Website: apple
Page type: address-validator
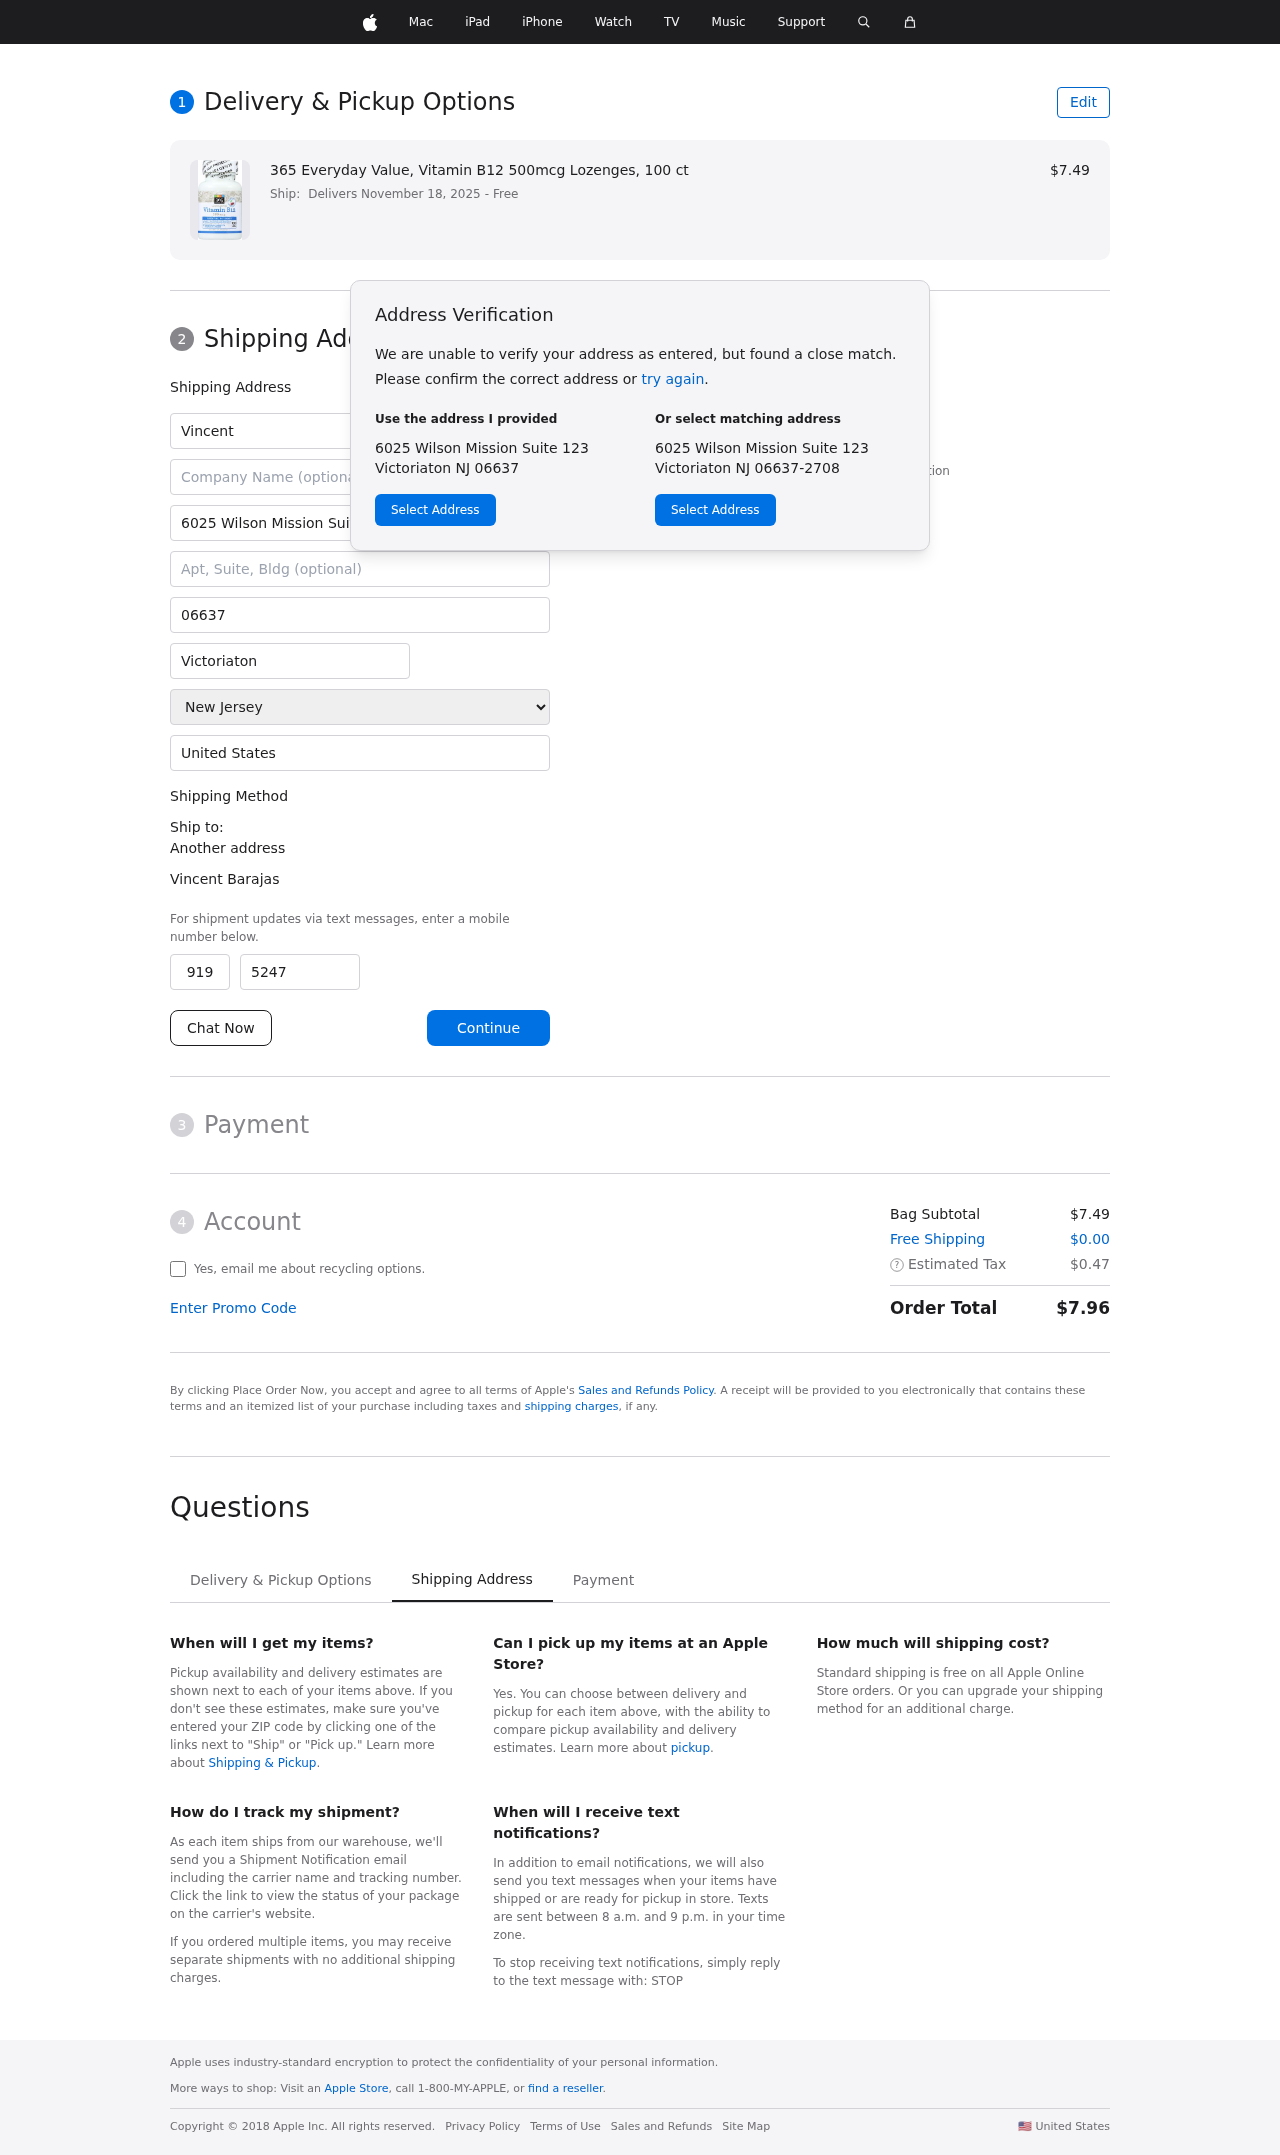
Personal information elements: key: PII_CITY
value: Victoriaton
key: PII_COUNTRY
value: United States
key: PII_FIRSTNAME
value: Vincent
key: PII_FULLNAME
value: Vincent Barajas
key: PII_LASTNAME
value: Barajas
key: PII_PHONE_AREA
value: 919
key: PII_PHONE_SUFFIX
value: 5247
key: PII_POSTCODE
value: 06637
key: PII_STATE
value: New Jersey
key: PII_STREET
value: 6025 Wilson Mission Suite 123
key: PII_CITY_STATE_ZIP
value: Victoriaton NJ 06637
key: PII_STATE_ABBR
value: NJ
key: PII_POSTCODE_FULL
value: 06637
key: PII_POSTCODE_NUMERIC
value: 6637
Product elements: key: PRODUCT1_NAME
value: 365 Everyday Value, Vitamin B12 500mcg Lozenges, 100 ct
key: PRODUCT1_PRICE
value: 7.49
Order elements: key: ORDER_DELIVERY_DATE
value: Delivers November 18, 2025
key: ORDER_SUBTOTAL
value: $7.49
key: ORDER_SHIPPING_COST
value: $0.00
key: ORDER_TAX
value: $0.47
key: ORDER_TOTAL
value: $7.96